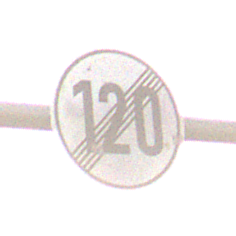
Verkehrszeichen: EndeGeschwindigkeit120
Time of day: SunriseSunset
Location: Outdoor (Nature)
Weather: Clear
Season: NotSpecified
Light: Natural